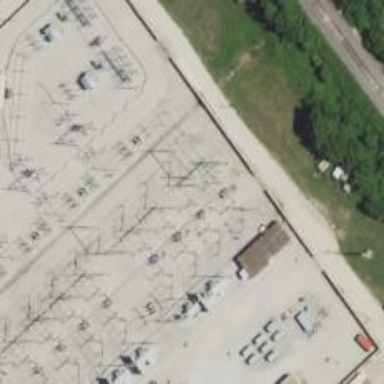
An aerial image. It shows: Switch used for power control.